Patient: sex F, age 72
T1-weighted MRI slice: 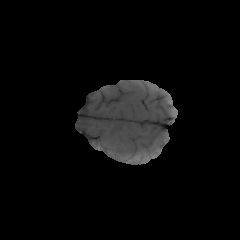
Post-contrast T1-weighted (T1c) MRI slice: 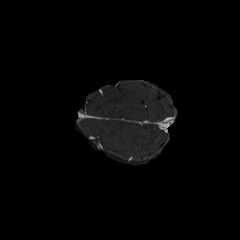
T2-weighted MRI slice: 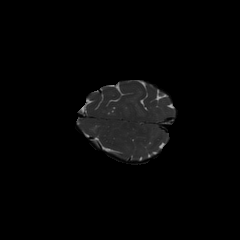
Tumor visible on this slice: yes
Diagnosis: Glioblastoma, IDH-wildtype
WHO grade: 4